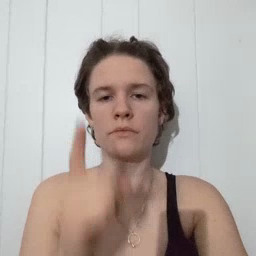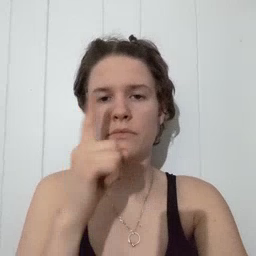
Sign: mouse